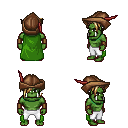
a pixel art fantasy rpg character, male body template, orc, green skin, green cape, white pants, blonde pixie cut hairstyle, leather cap, leather bracers, four views (front, back, left, right), 2x2 character sprite sheet, small pixel art, hard edges, no anti-aliasing